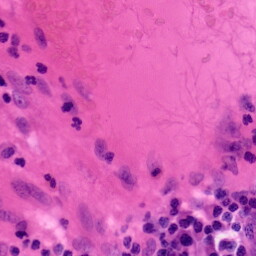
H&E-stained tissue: Colon